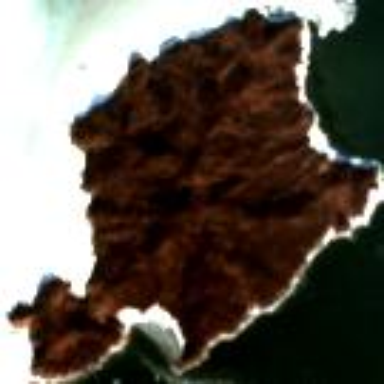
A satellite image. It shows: Islet along the coastline.